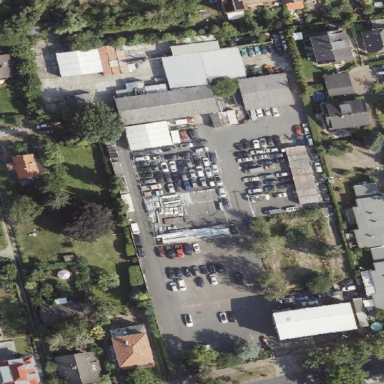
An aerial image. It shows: Commercial area.